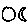
Label: moon